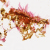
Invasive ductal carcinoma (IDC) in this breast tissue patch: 0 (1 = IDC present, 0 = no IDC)